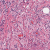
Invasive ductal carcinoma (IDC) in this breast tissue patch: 1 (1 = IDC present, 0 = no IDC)